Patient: sex F, age 32
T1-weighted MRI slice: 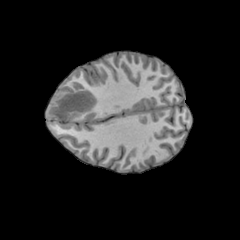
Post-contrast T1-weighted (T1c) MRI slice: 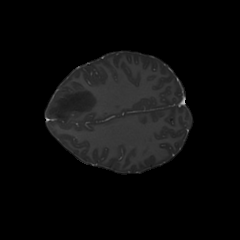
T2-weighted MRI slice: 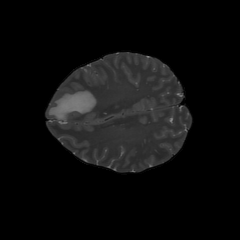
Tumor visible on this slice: yes
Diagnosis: Astrocytoma, IDH-mutant
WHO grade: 3